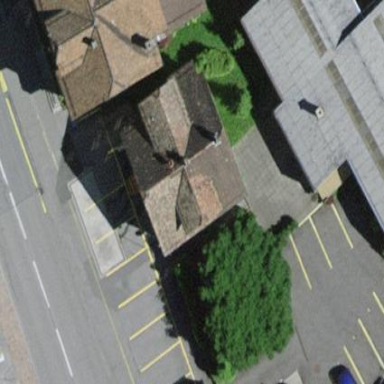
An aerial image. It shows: Restaurant building.